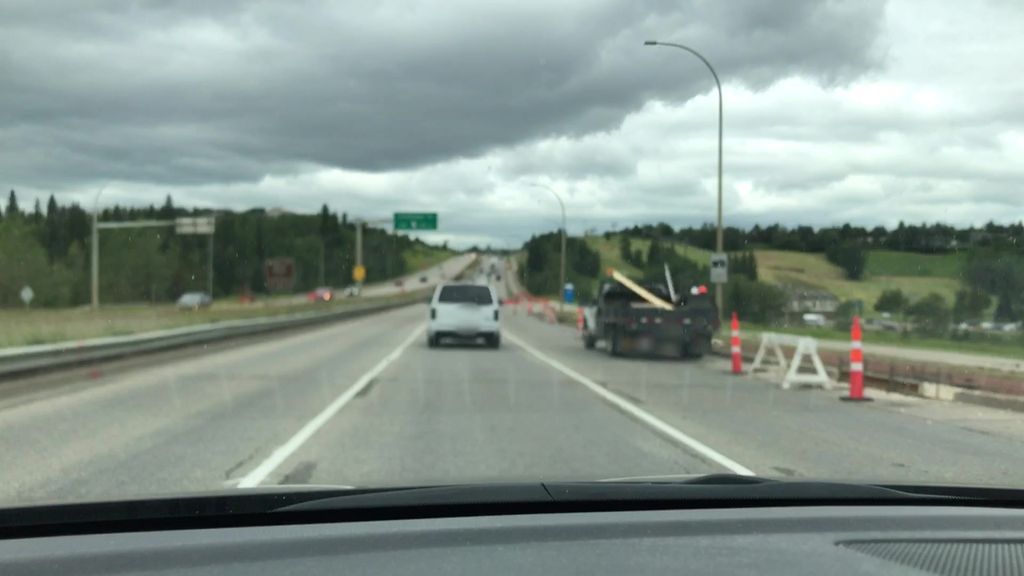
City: edmonton